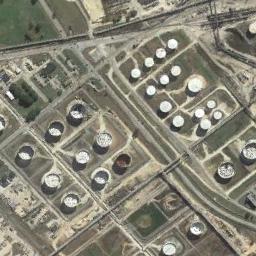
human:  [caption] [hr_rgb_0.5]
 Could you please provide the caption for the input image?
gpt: There are many roads around the storage tanks .

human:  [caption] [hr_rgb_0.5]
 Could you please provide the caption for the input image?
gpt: There are many different-sized storage tanks and many buildings in the factory, And there are large lawns in the factory .

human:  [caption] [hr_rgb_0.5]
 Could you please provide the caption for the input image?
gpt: There are many storage tanks on the grass .

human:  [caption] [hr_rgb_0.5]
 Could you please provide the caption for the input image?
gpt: There are two identical storage tanks beside a white house .

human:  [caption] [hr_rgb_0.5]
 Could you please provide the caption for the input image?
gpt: There are some storage tanks and green lawns .